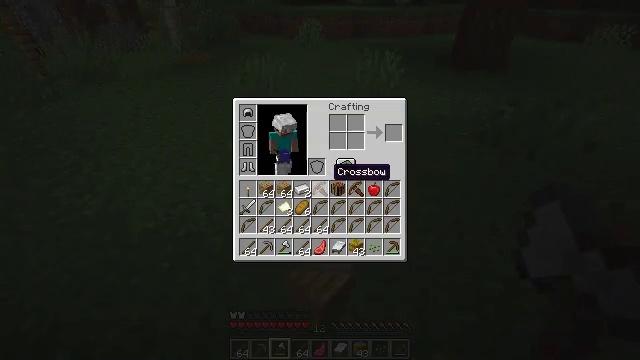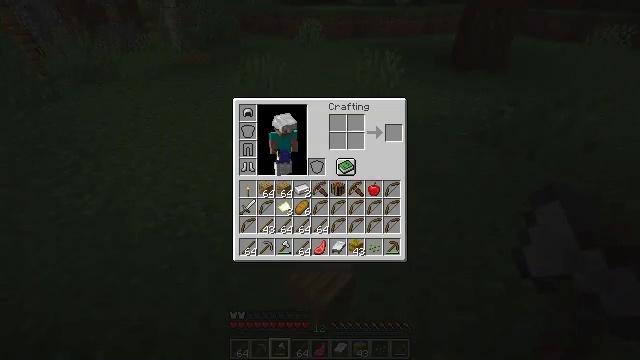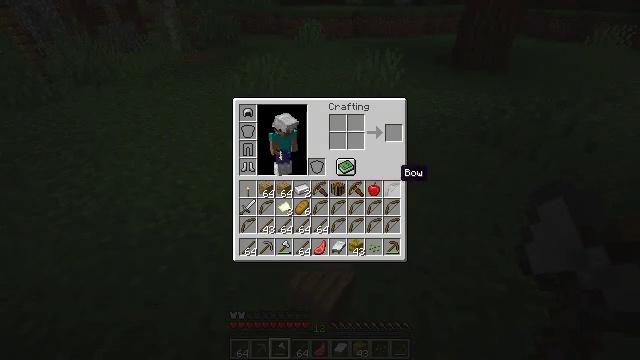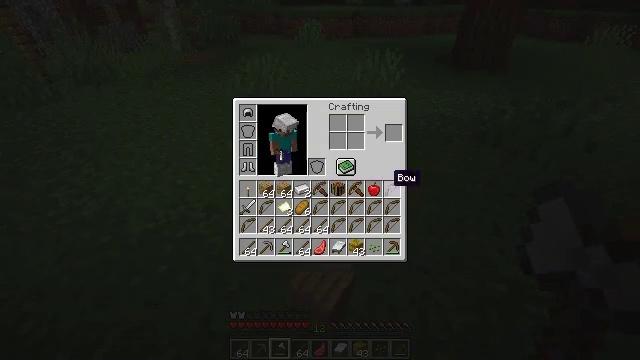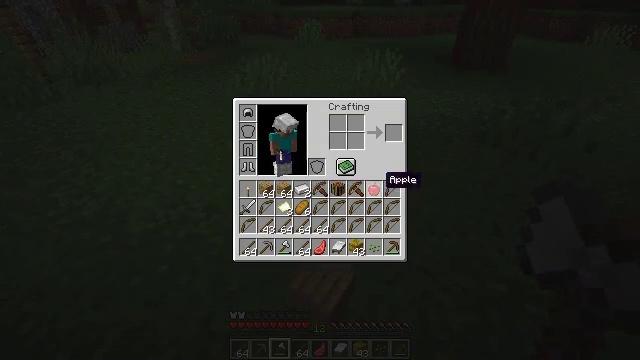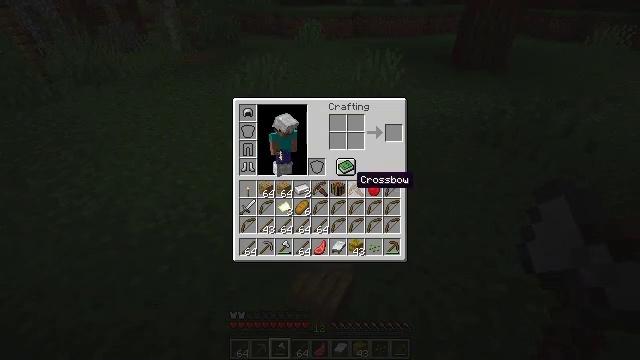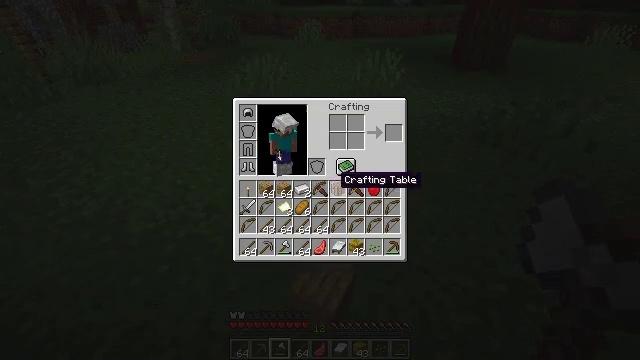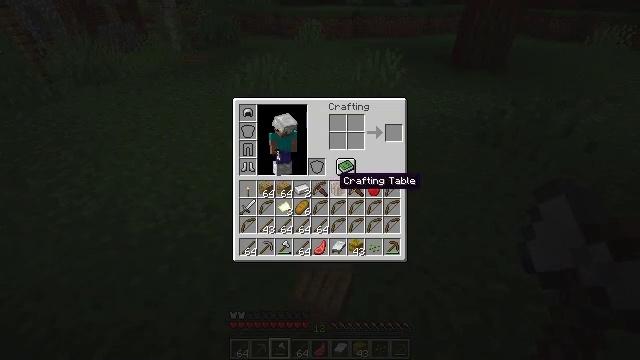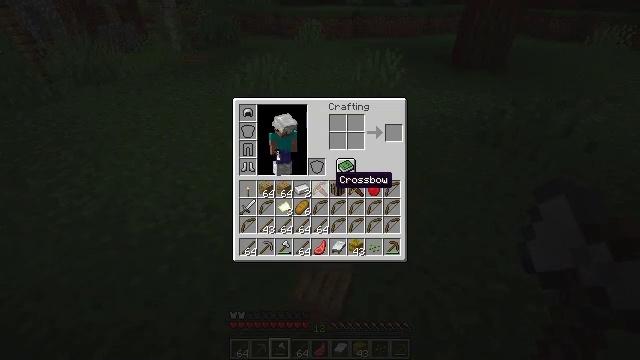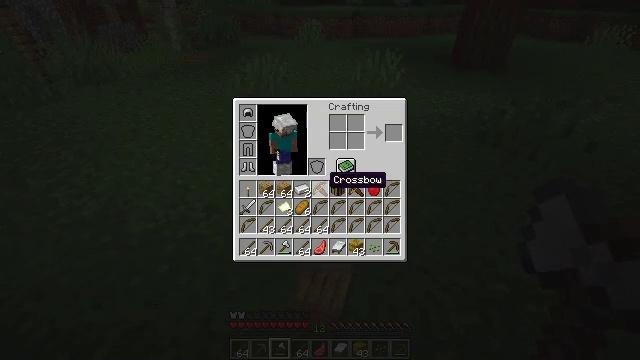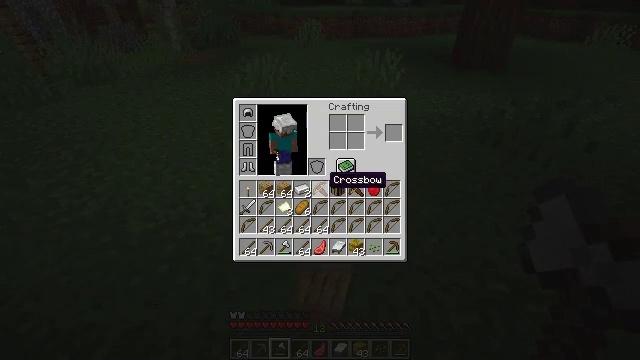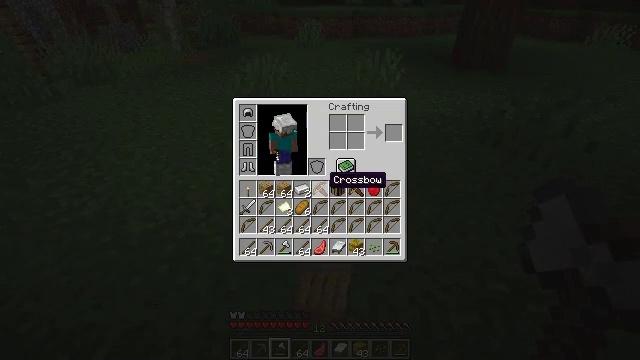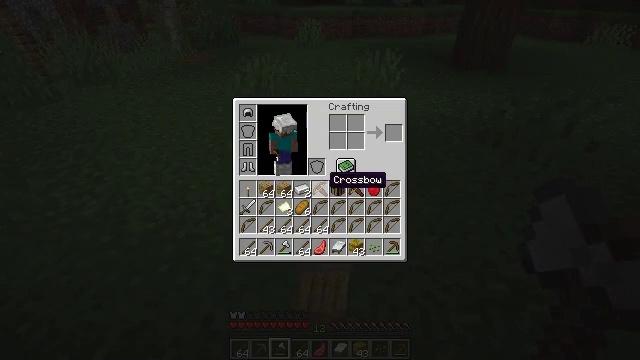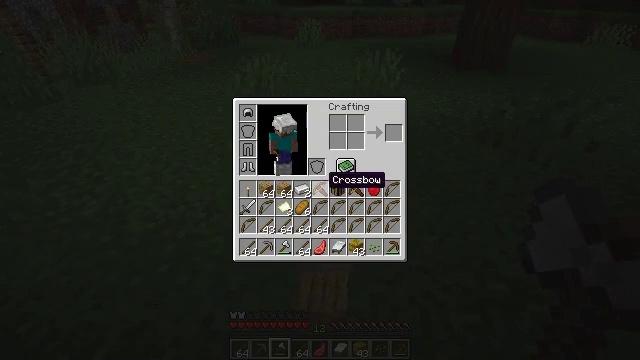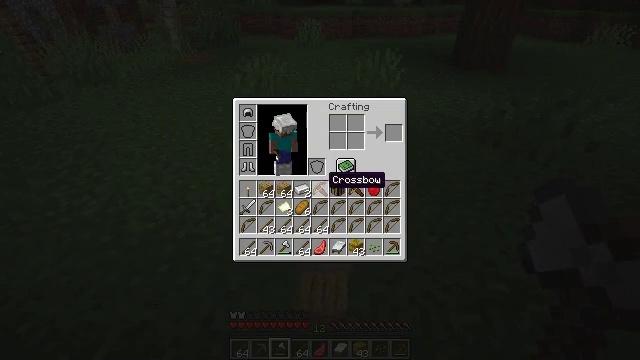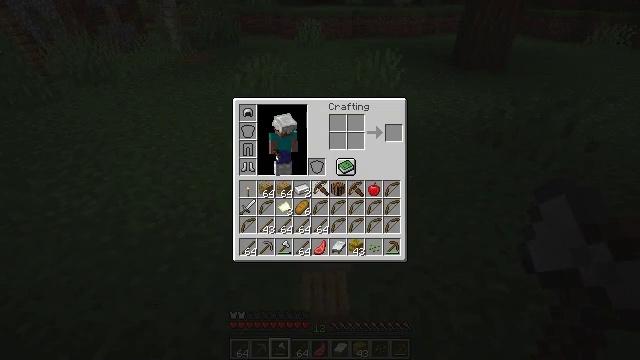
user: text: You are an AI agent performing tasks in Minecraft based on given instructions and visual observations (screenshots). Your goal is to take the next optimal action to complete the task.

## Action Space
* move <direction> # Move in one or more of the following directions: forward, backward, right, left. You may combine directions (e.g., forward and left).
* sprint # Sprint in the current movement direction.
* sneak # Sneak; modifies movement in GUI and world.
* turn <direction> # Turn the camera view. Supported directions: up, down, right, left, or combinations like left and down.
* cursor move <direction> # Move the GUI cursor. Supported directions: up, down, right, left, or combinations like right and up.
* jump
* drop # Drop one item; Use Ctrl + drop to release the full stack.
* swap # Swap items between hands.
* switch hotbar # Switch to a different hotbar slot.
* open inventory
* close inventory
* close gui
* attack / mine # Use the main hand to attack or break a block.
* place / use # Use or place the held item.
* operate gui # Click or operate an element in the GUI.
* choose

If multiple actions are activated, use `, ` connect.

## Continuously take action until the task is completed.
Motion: motion action
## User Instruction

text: Drop a crossbow.
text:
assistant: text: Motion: cursor move right
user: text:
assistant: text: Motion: cursor move right
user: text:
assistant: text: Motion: cursor move left
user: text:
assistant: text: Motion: cursor move left
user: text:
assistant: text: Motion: cursor move left
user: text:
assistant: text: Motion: cursor move left
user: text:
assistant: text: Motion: no_op
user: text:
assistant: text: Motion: no_op
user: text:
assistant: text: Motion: no_op
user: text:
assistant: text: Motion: no_op
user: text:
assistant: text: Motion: no_op
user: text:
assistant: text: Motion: no_op
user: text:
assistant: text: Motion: no_op
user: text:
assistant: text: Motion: no_op
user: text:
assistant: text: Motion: operate gui
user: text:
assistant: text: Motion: operate gui
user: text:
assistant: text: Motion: cursor move right and up, operate gui
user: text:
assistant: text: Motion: cursor move right and up
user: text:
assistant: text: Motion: operate gui
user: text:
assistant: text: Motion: operate gui
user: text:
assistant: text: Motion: operate gui
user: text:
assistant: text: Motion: no_op
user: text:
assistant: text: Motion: no_op
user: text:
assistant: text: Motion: no_op
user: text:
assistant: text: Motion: no_op
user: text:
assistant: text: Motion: no_op
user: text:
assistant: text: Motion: no_op
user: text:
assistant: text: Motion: no_op
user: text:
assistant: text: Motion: turn right
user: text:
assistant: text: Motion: turn right and up